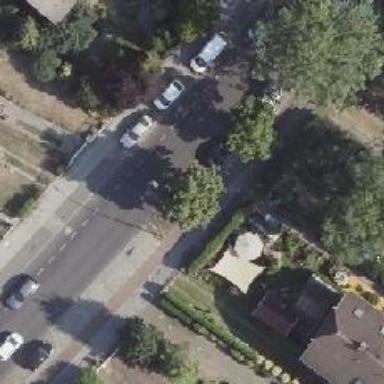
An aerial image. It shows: Avenue lined with deciduous broadleaved trees.